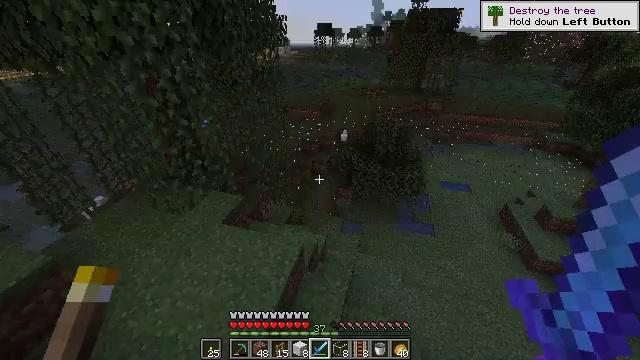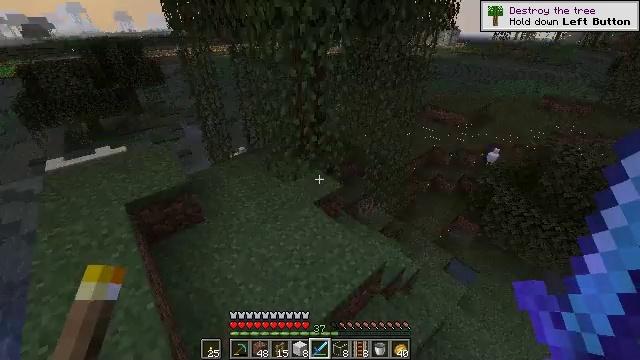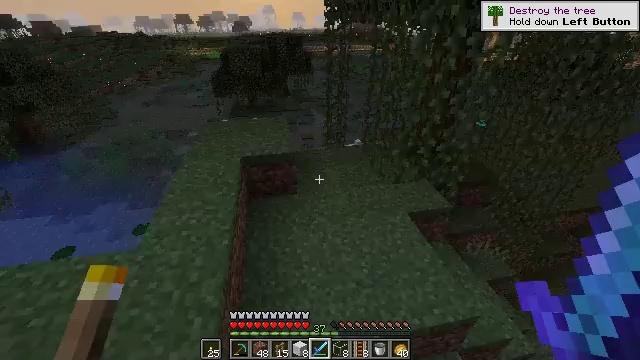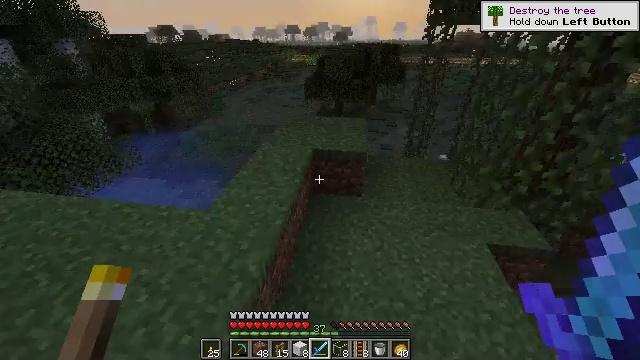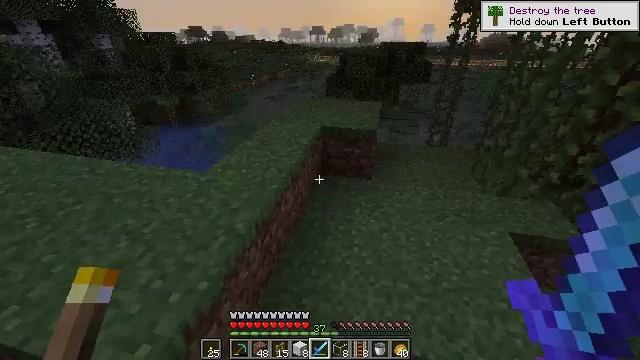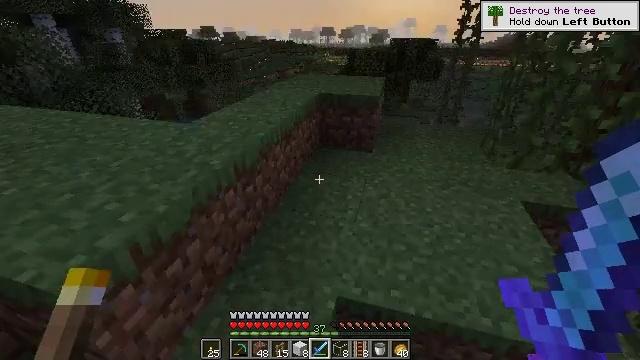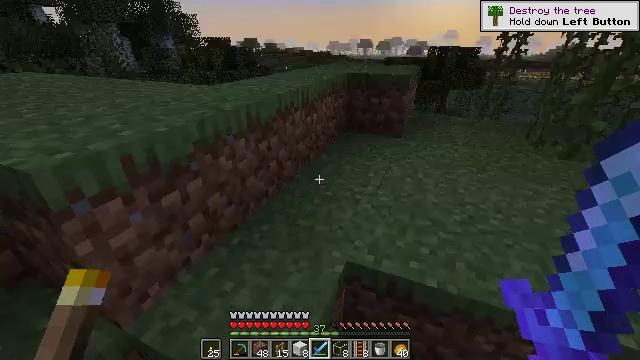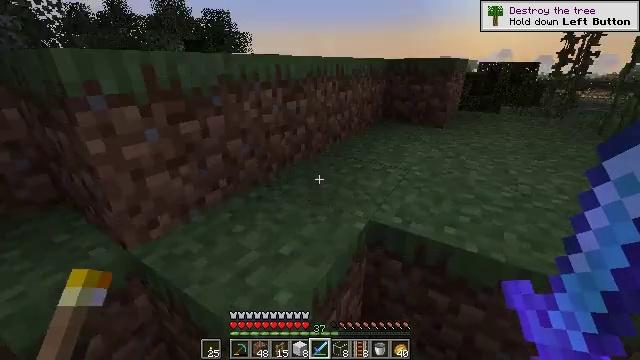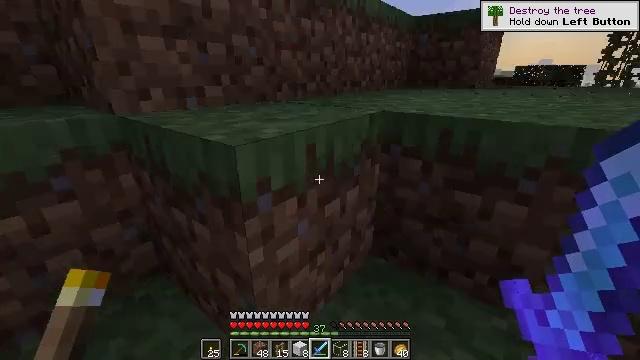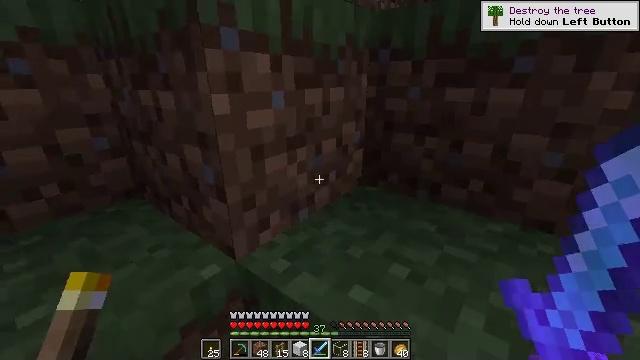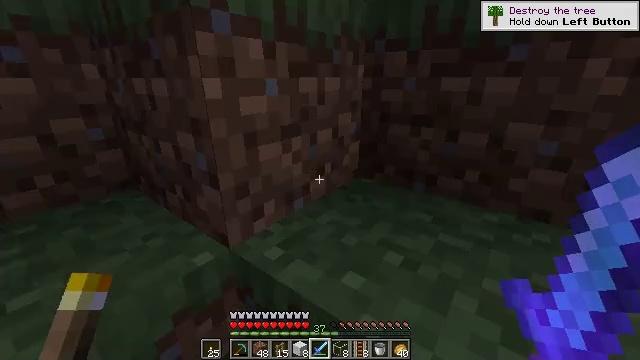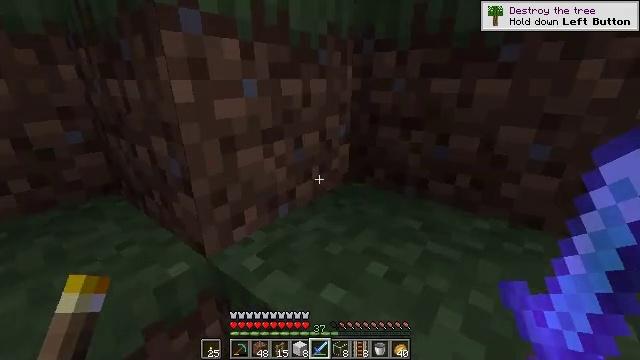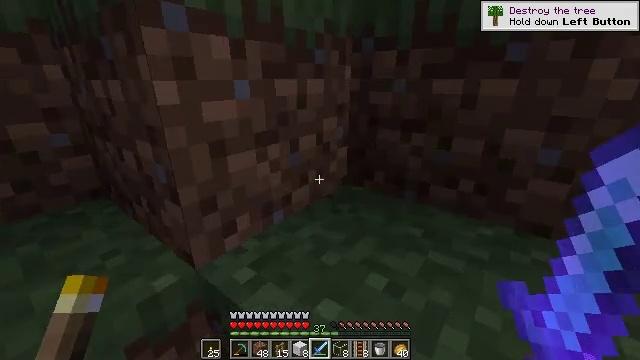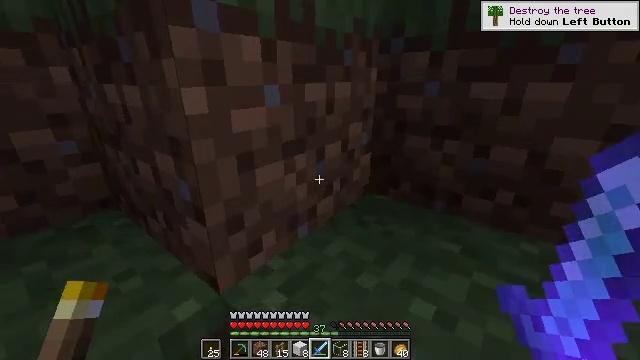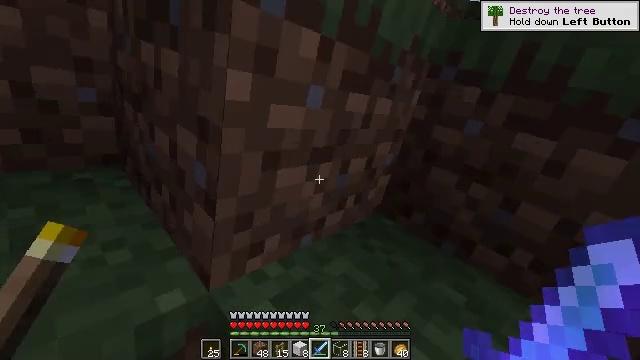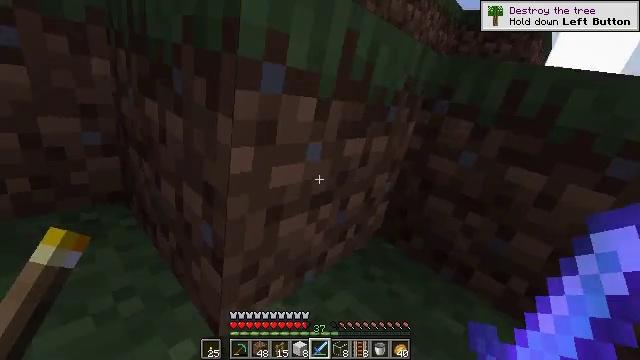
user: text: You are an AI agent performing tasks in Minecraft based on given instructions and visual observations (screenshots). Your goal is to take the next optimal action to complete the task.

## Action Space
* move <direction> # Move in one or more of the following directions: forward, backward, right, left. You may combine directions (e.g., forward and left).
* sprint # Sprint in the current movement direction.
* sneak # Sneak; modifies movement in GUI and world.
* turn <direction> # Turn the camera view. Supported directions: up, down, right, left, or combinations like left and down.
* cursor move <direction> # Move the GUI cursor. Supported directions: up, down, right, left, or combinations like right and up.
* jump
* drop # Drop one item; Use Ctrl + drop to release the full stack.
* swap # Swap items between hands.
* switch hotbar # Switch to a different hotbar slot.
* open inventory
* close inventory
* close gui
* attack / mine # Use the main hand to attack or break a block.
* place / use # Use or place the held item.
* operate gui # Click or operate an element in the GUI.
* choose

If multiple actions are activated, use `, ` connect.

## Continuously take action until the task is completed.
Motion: motion action
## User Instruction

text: Gather the oak fence pieces.
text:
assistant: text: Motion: turn left
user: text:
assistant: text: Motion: turn left and up
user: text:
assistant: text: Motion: turn left and up
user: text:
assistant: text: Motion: turn left
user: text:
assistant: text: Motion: turn left
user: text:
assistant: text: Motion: turn left and up
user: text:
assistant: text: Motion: turn left and up
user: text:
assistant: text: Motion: turn left and up
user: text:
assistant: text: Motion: no_op
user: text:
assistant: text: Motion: move forward
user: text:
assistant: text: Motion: move forward
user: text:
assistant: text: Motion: move forward
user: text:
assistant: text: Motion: move forward
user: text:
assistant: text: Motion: move forward
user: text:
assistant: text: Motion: move forward, jump
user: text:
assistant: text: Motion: move forward, jump
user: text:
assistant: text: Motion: move forward, jump
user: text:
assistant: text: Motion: move forward, jump
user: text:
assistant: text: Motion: move forward, jump
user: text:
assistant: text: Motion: move forward, jump
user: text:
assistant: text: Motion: move forward, jump
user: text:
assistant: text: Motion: move forward, sprint, jump
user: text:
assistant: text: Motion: move forward, sprint, jump
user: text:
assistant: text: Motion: move forward, sprint, jump
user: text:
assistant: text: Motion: move forward, sprint, jump
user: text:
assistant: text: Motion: move forward, jump
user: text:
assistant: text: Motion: move forward, jump
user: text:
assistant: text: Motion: move forward, jump
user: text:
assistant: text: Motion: move forward, jump
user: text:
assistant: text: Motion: move forward, turn right, jump